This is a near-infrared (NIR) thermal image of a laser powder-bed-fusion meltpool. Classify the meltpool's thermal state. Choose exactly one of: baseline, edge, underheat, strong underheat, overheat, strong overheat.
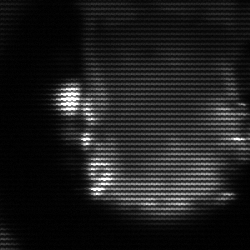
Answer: baseline